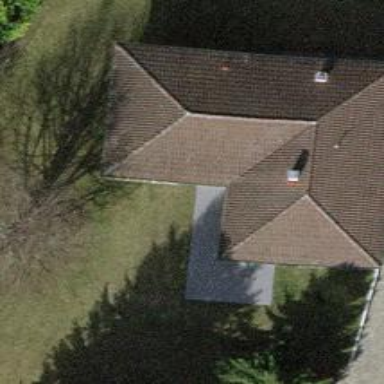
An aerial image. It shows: Simple house.